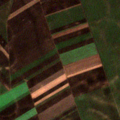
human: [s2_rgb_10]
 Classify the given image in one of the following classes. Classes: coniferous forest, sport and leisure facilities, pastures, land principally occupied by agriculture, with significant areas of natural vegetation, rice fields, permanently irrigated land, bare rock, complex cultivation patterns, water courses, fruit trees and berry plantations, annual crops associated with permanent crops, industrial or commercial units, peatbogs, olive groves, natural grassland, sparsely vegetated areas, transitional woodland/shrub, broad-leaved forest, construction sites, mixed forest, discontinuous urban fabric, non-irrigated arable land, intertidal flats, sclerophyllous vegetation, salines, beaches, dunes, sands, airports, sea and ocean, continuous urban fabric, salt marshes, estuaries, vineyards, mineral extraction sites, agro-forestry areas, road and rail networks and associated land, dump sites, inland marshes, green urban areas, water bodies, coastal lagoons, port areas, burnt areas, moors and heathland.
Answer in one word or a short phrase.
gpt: non-irrigated arable land